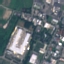
Label: Industrial